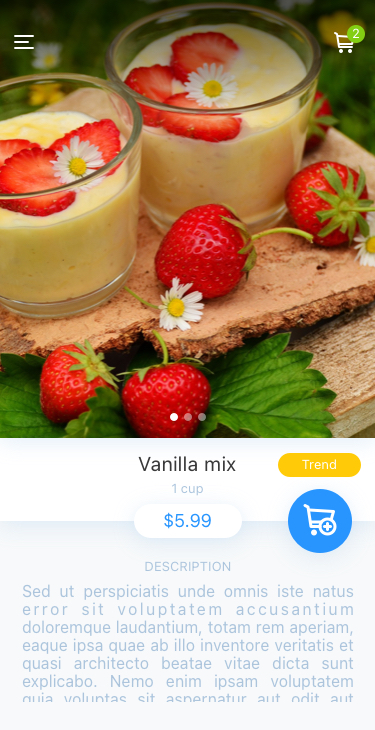
Text in this UI design:
Vanilla mix
1 cup
Description
Sed ut perspiciatis unde omnis iste natus error sit voluptatem accusantium doloremque laudantium, totam rem aperiam, eaque ipsa quae ab illo inventore veritatis et quasi architecto beatae vitae dicta sunt explicabo. Nemo enim ipsam voluptatem quia voluptas sit aspernatur aut odit aut fugit, sed quia consequuntur magni dolores eos qui ratione voluptatem sequi nesciunt. Neque porro quisquam est, qui dolorem ipsum quia dolor sit amet, consectetur, adipisci velit, sed quia non numquam eius modi tempora incidunt ut labore et dolore magnam aliquam quaerat voluptatem. Ut enim ad minima veniam, quis nostrum exercitationem ullam corporis suscipit laboriosam, nisi ut aliquid ex ea commodi consequatur? Quis autem vel eum iure reprehenderit qui in ea voluptate velit esse quam nihil molestiae consequatur, vel illum qui dolorem eum fugiat quo voluptas nulla pariatur? At vero eos et accusamus et iusto odio dignissimos ducimus qui blanditiis praesentium voluptatum deleniti atque corrupti quos dolores et quas molestias excepturi sint occaecati cupiditate non provident, similique sunt in culpa qui officia deserunt mollitia animi, id est laborum et dolorum fuga. Et harum quidem rerum facilis est et expedita distinctio.
$5.99
Trend
2